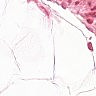
Metastatic tissue present: no